Question: i have a file in a network directory and this file it's been previously copied, and i want to operate with this file.
But, in Windows Xp, the file have this security protection / block:
(sorry it's in italian)

I want to programmatically remove this security protection in C#.
Thanks in advance!
M.
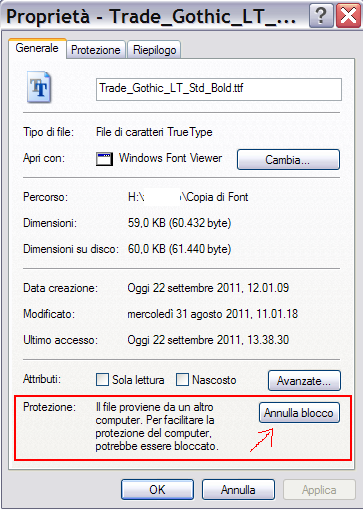
Answer: Open this file for write 'yourfile.exe:Zone.Identifier' and close it, so it gets emptyed.